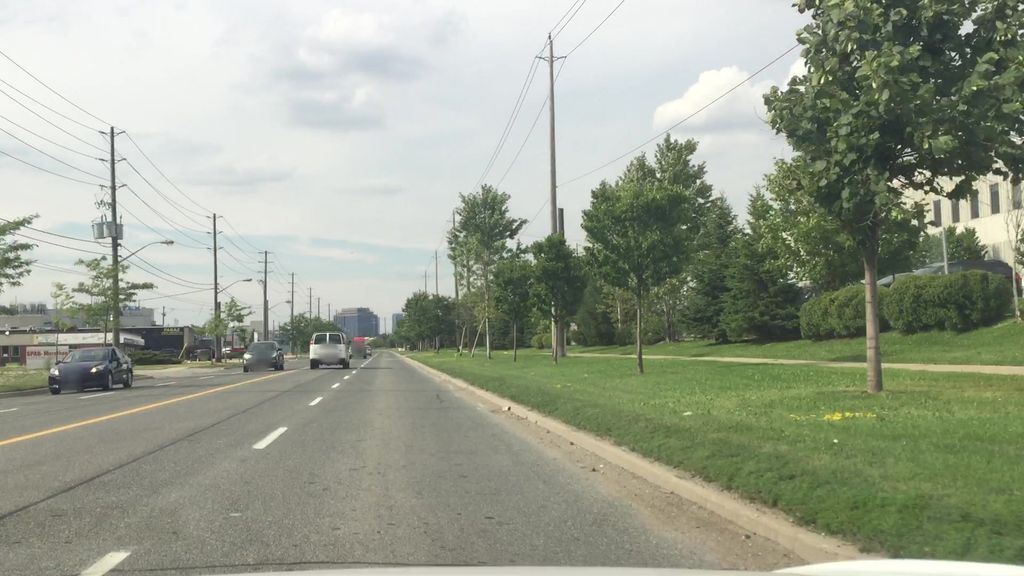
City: toronto